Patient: sex M, age 83
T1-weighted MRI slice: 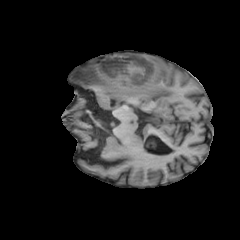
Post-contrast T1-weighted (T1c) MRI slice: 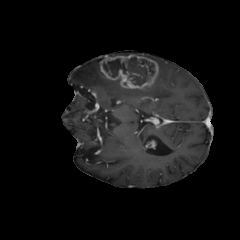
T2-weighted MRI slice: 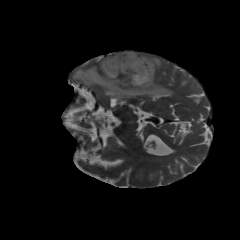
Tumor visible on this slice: yes
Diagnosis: Glioblastoma, IDH-wildtype
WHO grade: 4